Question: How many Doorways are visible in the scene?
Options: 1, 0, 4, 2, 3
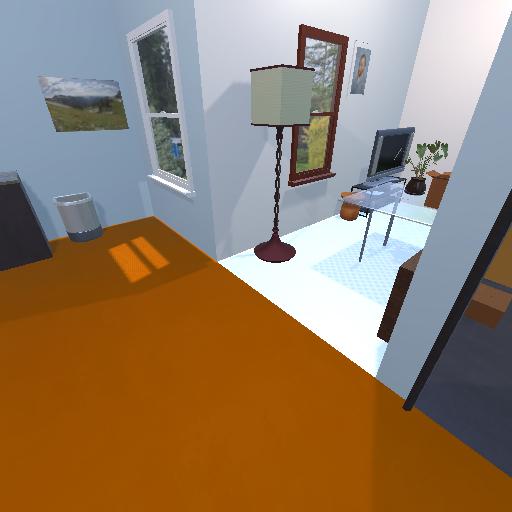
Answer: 1